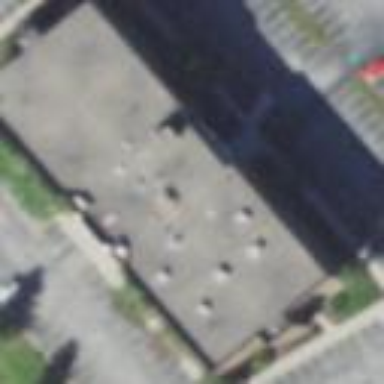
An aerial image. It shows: Commercial building.